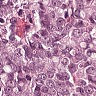
Metastatic tissue present: yes